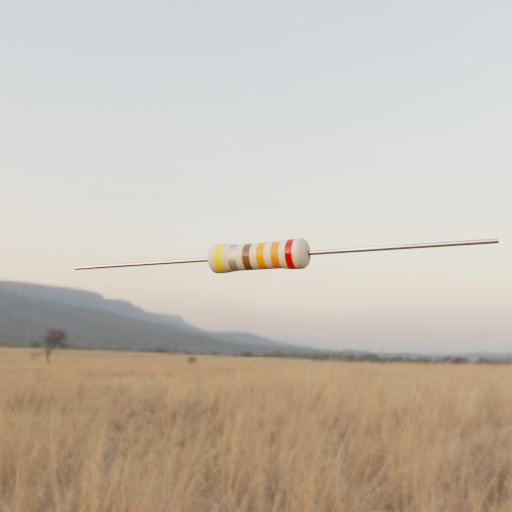
Resistor colour bands (in order): yellow, silver, brown, orange, orange, red